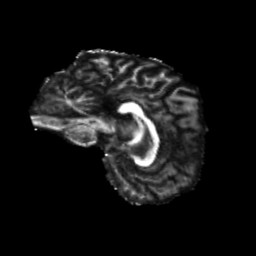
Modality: FA
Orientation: sagittal
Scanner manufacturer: siemens
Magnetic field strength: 3 T
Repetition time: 4 s
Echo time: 0.0594 s